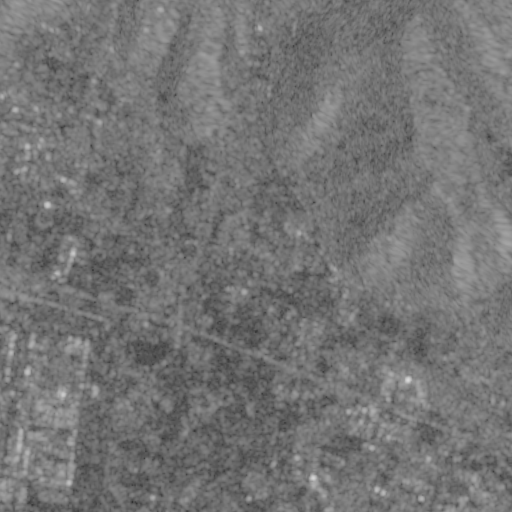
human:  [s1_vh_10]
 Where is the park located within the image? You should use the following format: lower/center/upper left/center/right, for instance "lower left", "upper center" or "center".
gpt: The park is located in the center left of the image.
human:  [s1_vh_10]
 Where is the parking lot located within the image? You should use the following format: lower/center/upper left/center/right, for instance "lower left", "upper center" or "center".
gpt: The parking lot is located in the lower left of the image.
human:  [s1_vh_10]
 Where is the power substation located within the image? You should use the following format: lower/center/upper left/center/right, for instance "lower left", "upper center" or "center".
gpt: The power substation is located in the lower right of the image.
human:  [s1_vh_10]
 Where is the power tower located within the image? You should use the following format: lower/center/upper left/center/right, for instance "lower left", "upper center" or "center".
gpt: The power tower is located in the lower right of the image.
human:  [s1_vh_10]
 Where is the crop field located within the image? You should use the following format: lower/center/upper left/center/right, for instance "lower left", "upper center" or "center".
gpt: There is no crop field in the image.

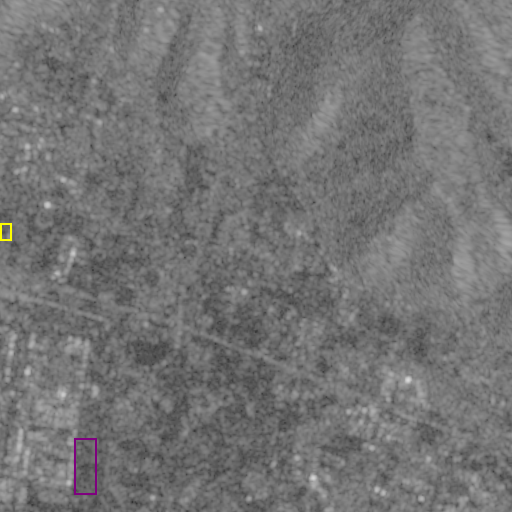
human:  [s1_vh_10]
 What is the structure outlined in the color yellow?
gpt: The structure outlined in yellow is a park.
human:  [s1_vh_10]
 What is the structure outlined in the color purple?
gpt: The structure outlined in purple is a parking lot.
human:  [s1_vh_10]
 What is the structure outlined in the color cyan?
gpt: There is no cyan outline.